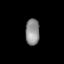
Tissue: skin
Cell type: Epithelial cells
Senescence score: 0.2851
Nuclear area (px): 364
Mean DAPI intensity: 140.569